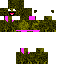
A female human skin with dark skin, wearing blonde bald dressed in a blue hoodie and black pants, featuring a closed mouth.